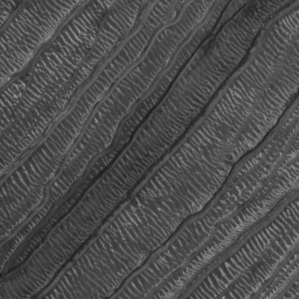
Label: frost